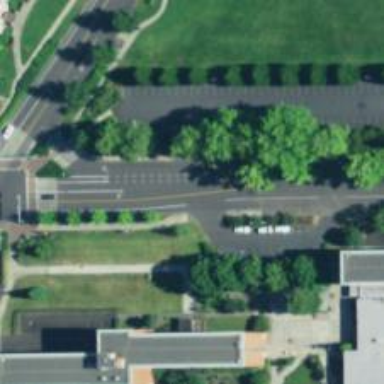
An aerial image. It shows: Tertiary road with asphalt surface and sidewalk on the left.